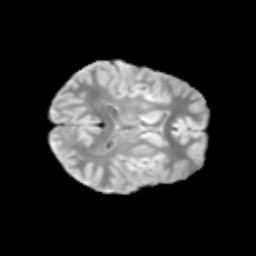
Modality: T2w
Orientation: axial
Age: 10
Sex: male
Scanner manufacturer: siemens
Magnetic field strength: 3 T
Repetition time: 3.8 s
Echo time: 0.07 s